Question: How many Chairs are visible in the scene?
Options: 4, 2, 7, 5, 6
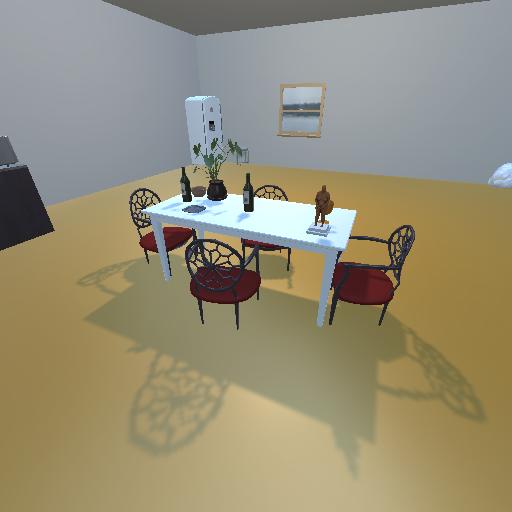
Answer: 4